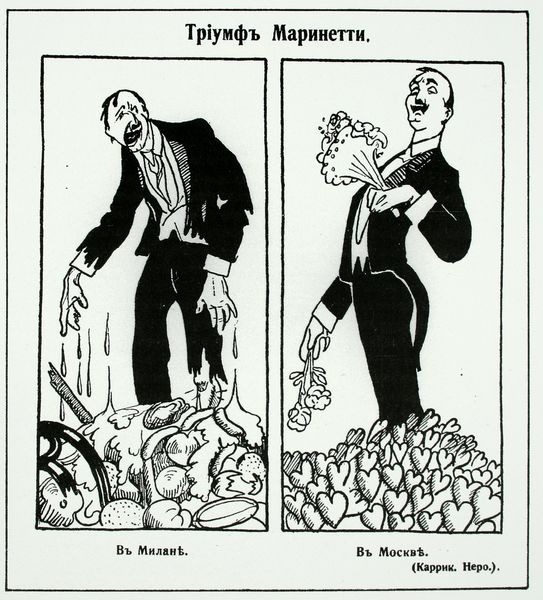
Titel: Triumph von Marinetti
Standort: (Seriendruck)
Schlagwörter: mann, weiß, blumen, männer, schwarz, zeichnung, bart, nass, holzschnitt, zwei, karikatur, blumenstrauss, rechtecke, schwarzweiss, karrikatur, daumier, herzen, herz, tropfen, russisch, karikaturist